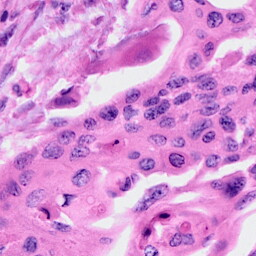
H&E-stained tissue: Cervix